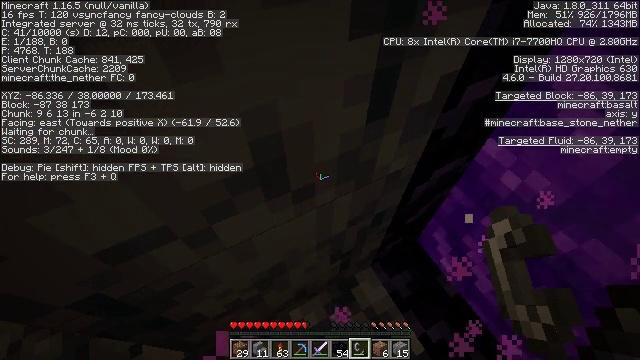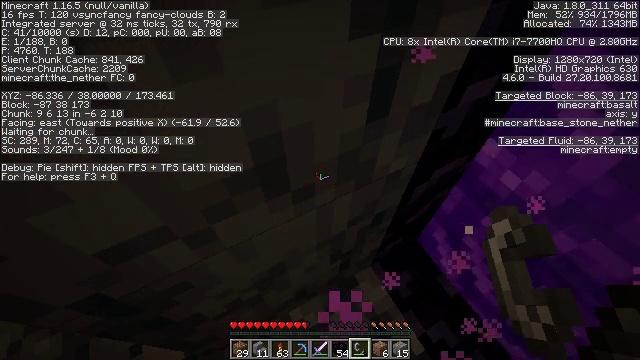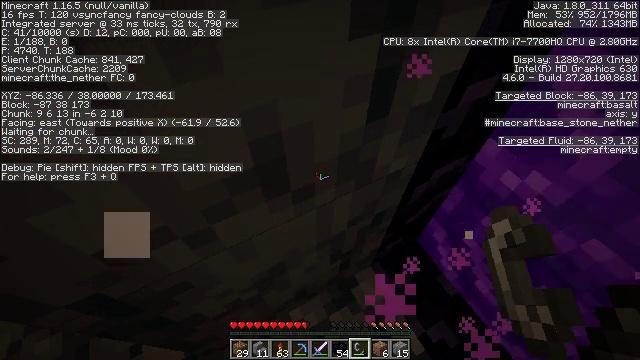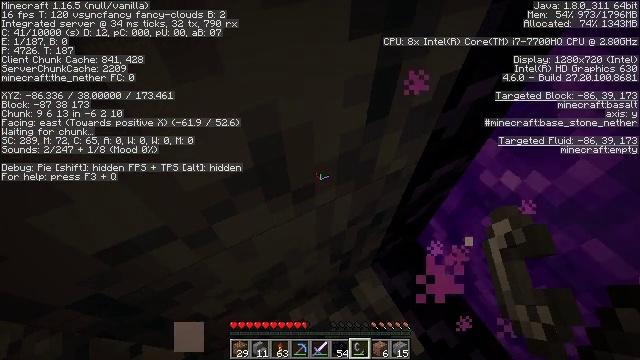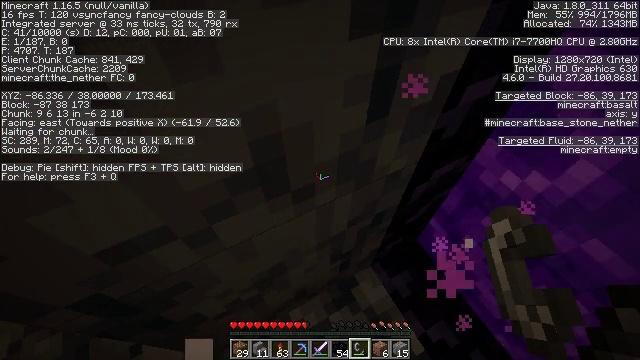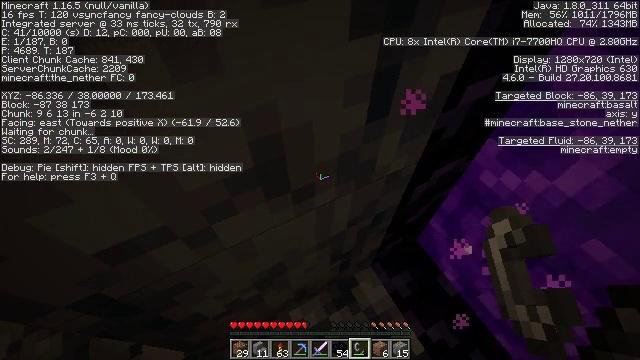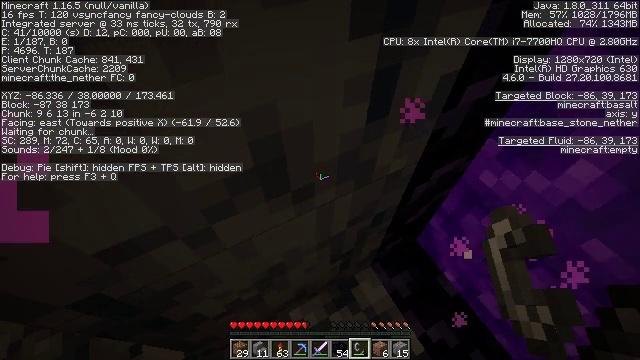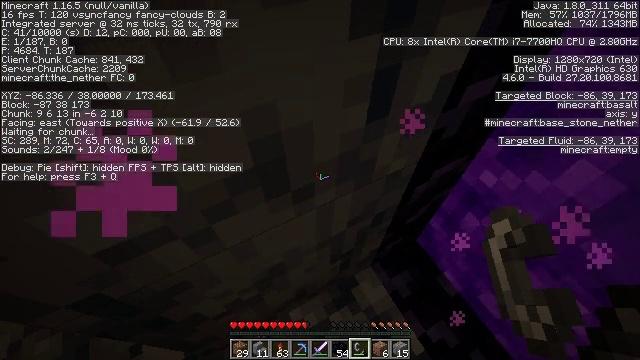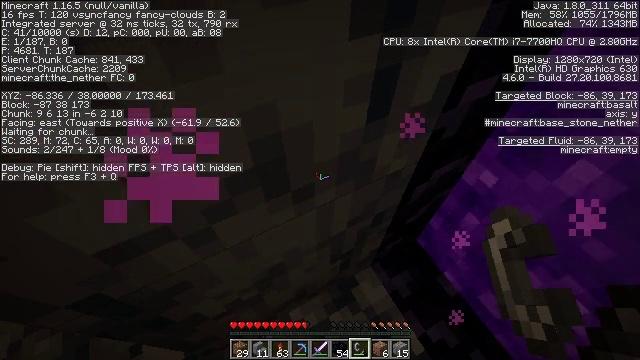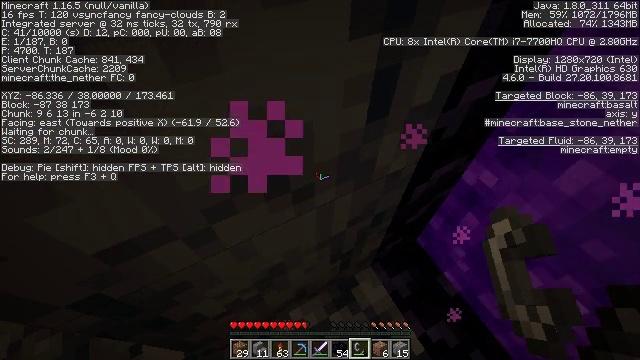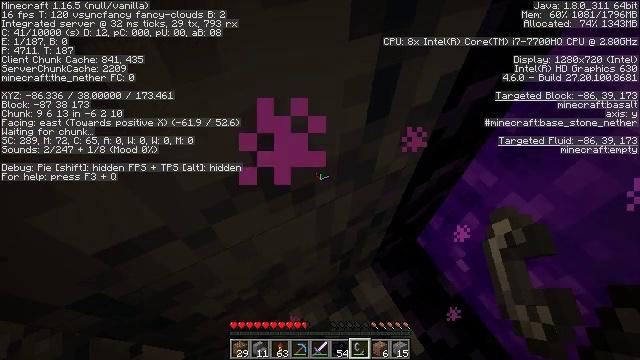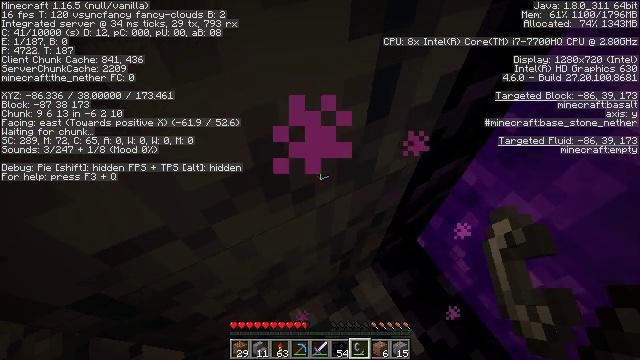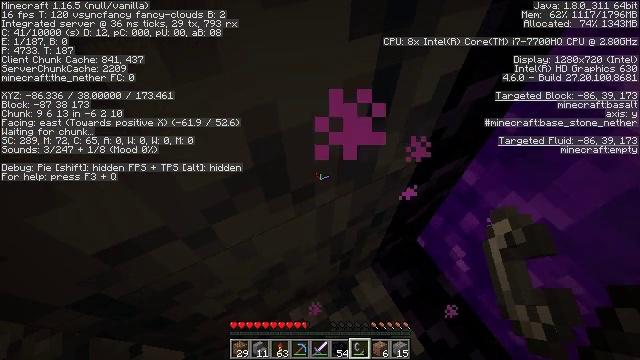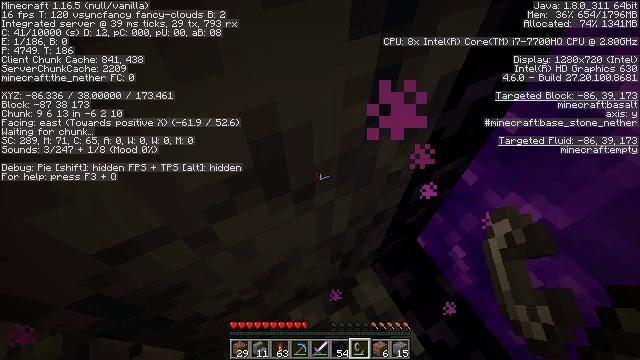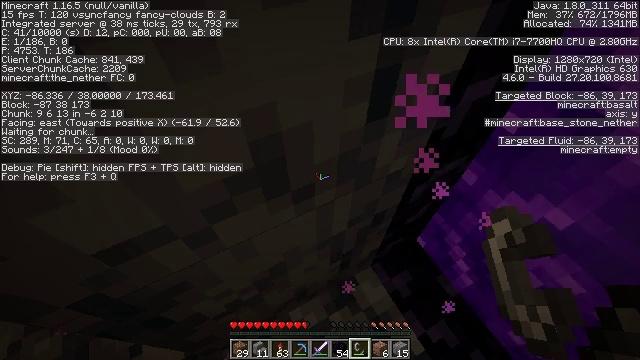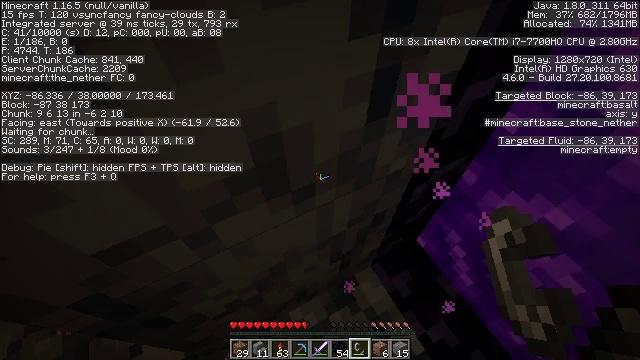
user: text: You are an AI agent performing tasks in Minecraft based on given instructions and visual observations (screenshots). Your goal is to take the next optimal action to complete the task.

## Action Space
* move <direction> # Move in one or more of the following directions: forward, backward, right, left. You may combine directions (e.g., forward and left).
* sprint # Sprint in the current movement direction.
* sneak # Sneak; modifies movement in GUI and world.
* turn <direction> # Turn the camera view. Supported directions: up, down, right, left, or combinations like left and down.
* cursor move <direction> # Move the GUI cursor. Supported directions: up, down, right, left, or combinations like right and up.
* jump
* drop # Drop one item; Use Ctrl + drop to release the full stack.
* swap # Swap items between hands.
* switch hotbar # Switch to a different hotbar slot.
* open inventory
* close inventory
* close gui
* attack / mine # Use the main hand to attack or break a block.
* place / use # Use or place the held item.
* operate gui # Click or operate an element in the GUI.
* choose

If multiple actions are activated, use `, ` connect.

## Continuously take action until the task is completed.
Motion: motion action
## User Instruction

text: Combat the magma cube.
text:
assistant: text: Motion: no_op
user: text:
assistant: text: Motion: no_op
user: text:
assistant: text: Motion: no_op
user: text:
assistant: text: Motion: no_op
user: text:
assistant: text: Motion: no_op
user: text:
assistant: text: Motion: no_op
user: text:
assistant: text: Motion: no_op
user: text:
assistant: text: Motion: no_op
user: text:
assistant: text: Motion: no_op
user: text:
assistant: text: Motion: no_op
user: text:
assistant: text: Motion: no_op
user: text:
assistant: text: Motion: no_op
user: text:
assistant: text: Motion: no_op
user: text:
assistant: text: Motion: no_op
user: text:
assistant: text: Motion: no_op
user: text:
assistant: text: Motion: no_op
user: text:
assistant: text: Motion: no_op
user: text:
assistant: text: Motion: no_op
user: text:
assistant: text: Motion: no_op
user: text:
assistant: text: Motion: no_op
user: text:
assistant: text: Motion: no_op
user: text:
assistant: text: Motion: no_op
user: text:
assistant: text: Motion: no_op
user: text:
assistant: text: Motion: no_op
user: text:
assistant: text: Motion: no_op
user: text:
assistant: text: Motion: no_op
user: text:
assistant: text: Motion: no_op
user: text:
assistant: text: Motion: no_op
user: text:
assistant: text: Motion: no_op
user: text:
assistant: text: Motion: no_op